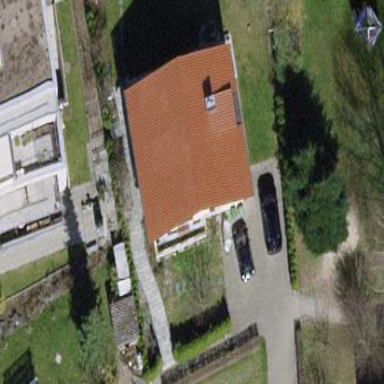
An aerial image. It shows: Building with tiled roof.